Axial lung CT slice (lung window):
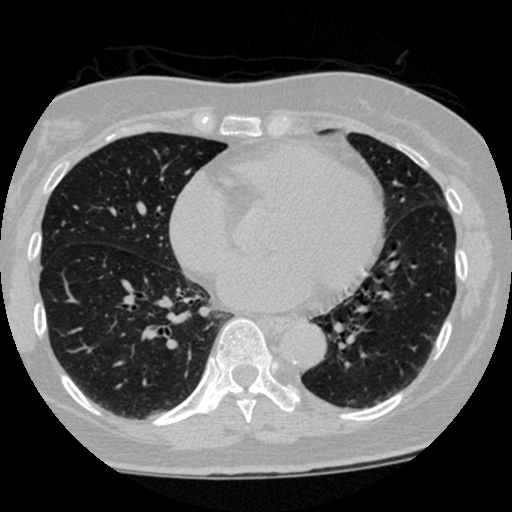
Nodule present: no